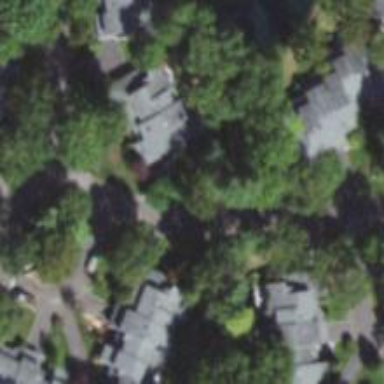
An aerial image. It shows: Neighborhood.